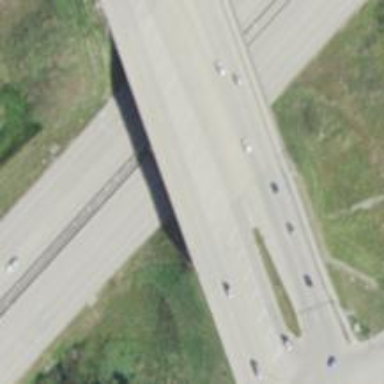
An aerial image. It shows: Primary_link highway crossing bridge.